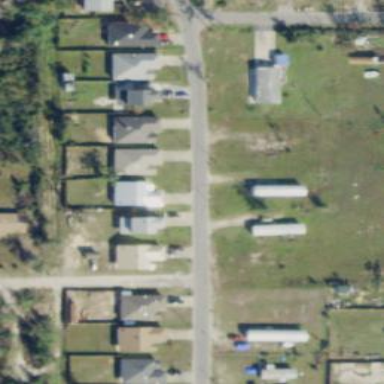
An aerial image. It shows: Residential area composed of single-family homes.